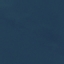
Land use / land cover: SeaLake